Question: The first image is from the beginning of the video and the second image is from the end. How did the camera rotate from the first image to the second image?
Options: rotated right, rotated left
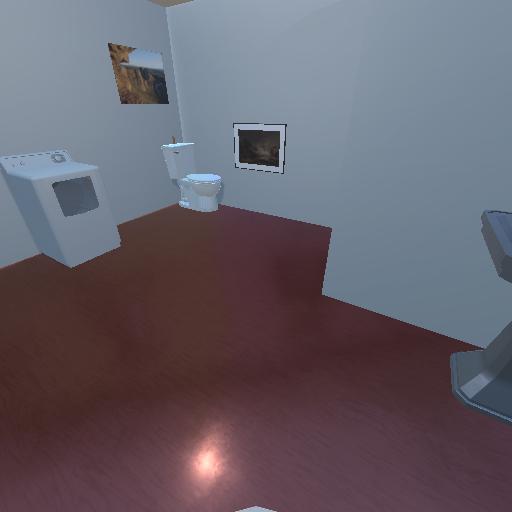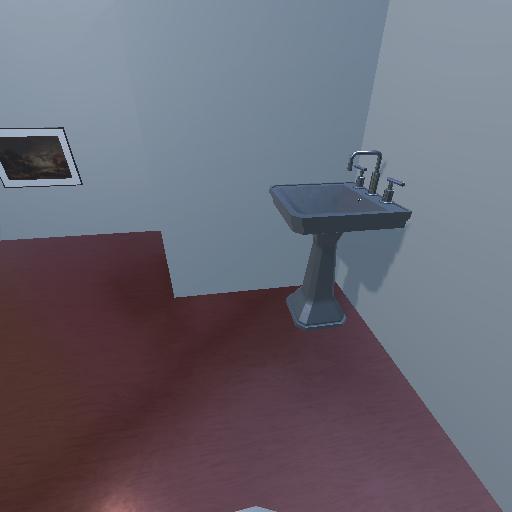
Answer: rotated right